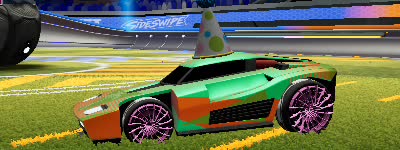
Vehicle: breakout